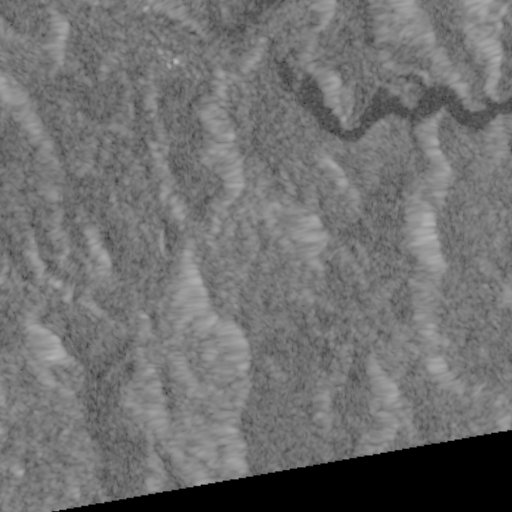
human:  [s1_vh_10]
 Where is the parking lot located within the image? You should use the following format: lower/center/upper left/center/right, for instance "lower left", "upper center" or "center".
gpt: The parking lot is located in the upper right of the image.
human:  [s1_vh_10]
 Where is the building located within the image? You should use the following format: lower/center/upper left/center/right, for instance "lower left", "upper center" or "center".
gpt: The building is located in the upper center of the image.
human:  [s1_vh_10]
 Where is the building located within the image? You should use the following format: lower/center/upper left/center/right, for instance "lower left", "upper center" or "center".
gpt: The building is located in the upper left of the image.
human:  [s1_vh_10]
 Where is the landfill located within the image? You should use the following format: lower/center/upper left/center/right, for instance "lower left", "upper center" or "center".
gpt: There is no landfill in the image.

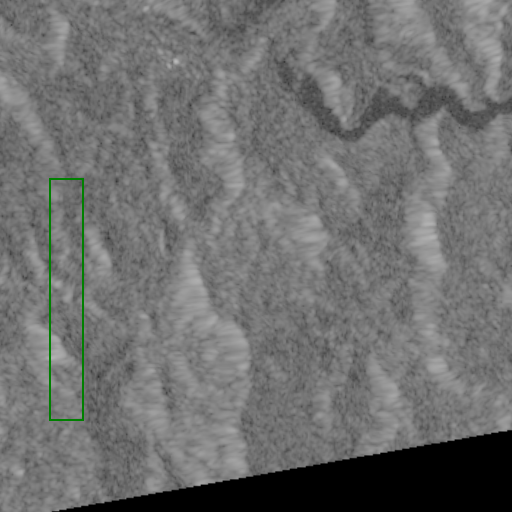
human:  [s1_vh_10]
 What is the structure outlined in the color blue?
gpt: There is no blue outline.
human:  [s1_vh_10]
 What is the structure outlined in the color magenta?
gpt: There is no structure outlined in magenta.